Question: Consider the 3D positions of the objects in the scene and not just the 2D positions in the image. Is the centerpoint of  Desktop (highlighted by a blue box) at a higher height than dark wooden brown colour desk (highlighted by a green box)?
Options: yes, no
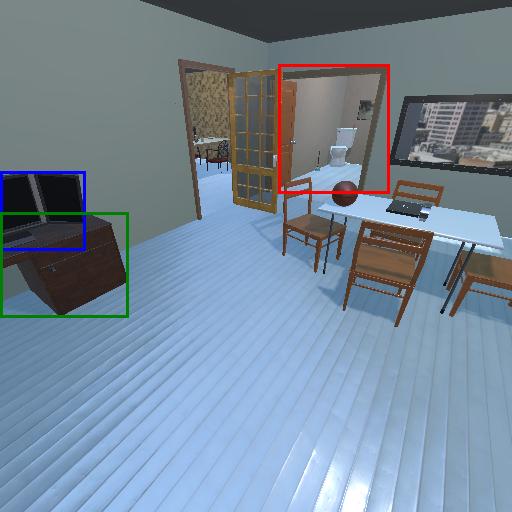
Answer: yes